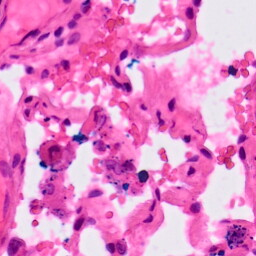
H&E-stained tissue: Lung